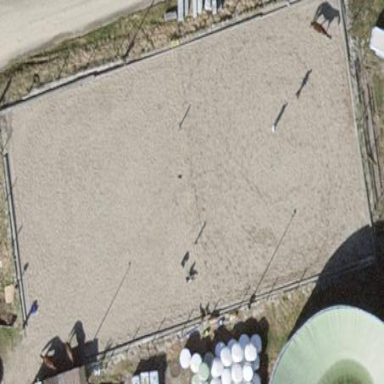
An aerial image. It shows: Equestrian pitch used for leisure and sports activities.